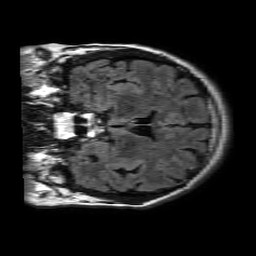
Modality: FLAIR
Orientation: coronal
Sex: male
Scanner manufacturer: philips
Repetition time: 11 s
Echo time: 0.125 s